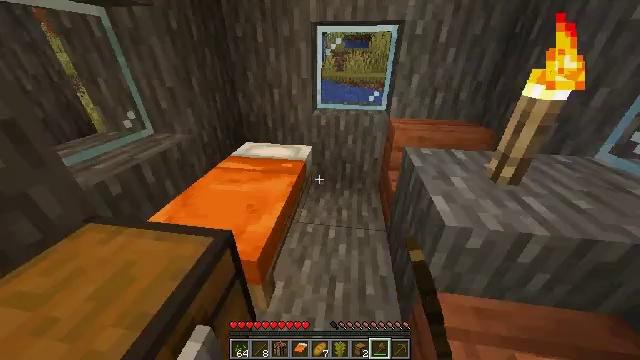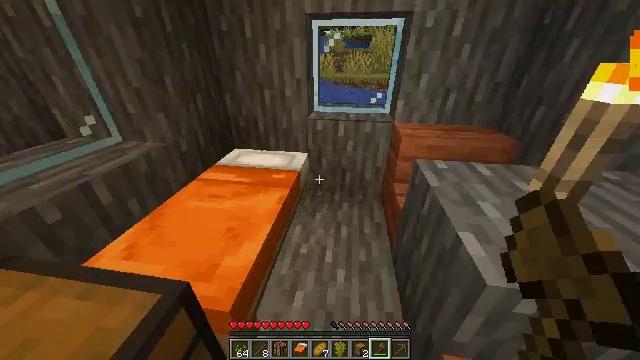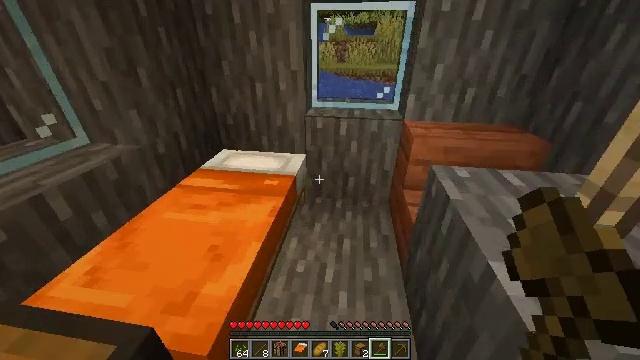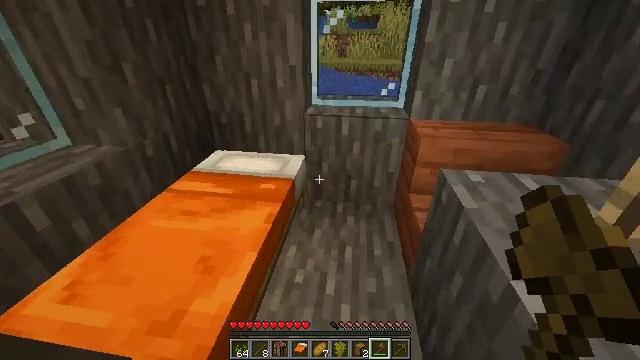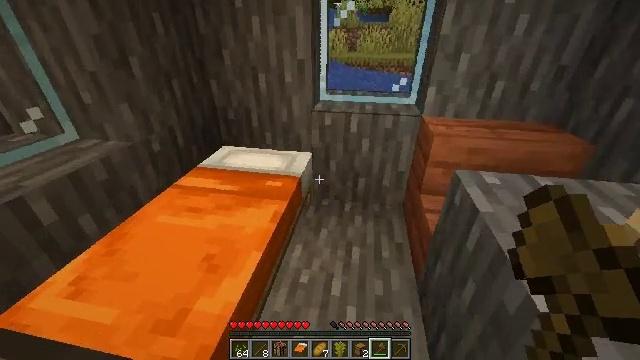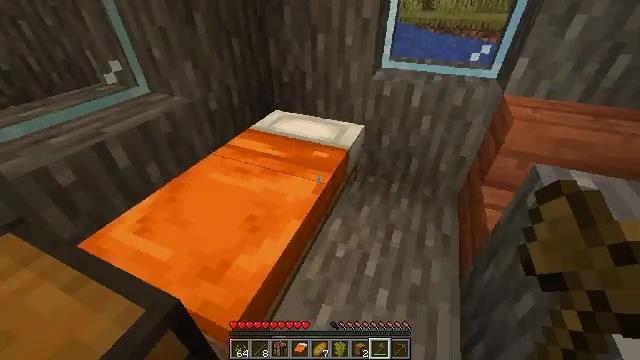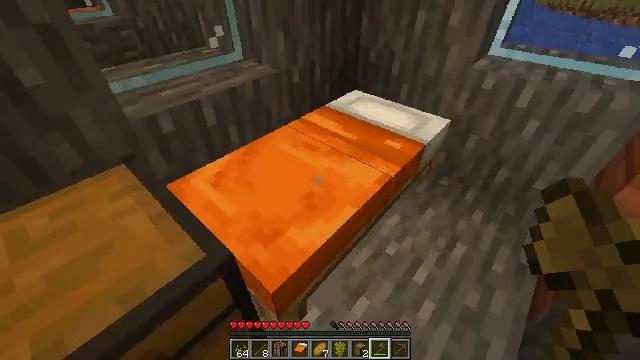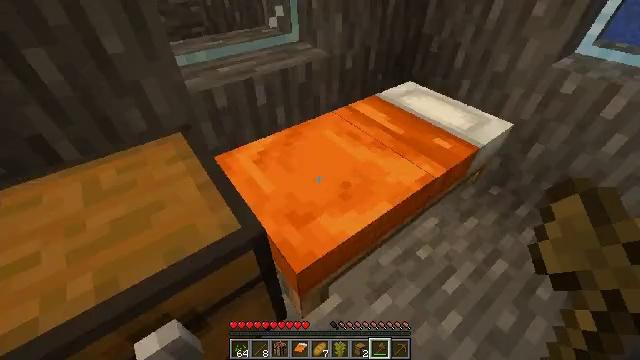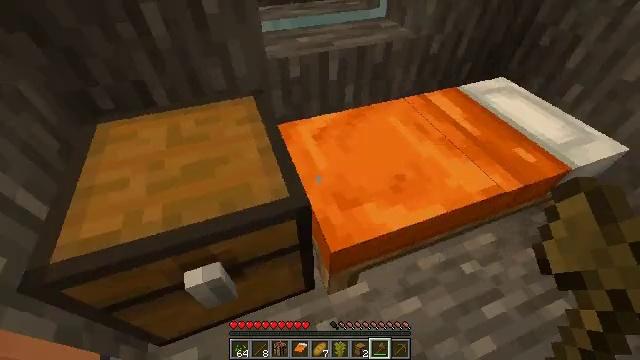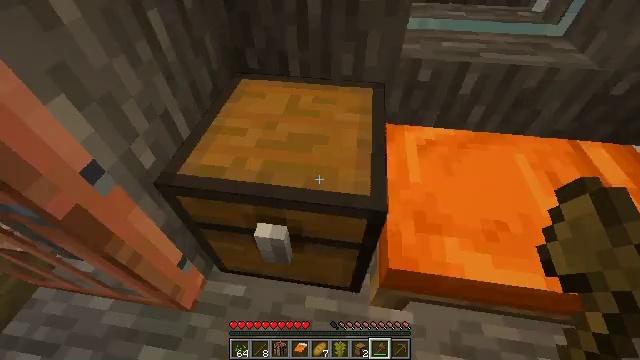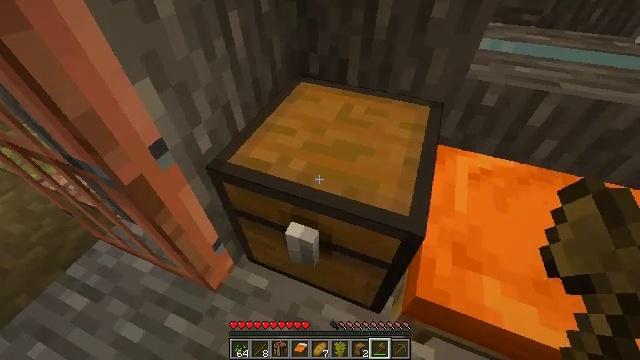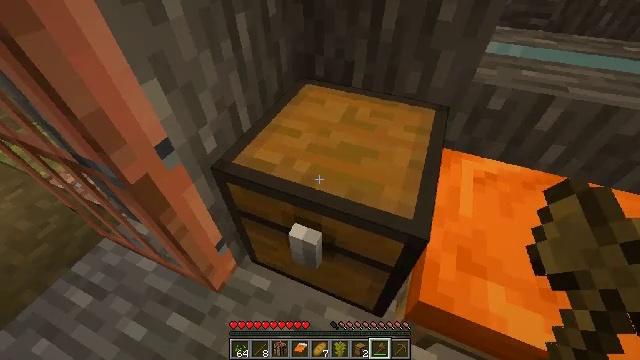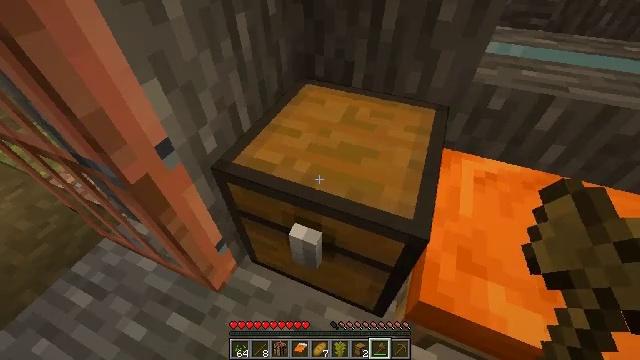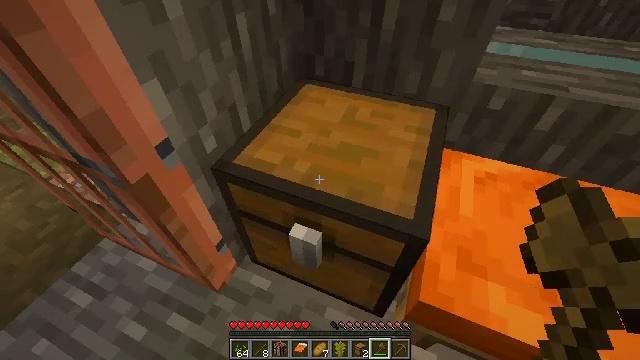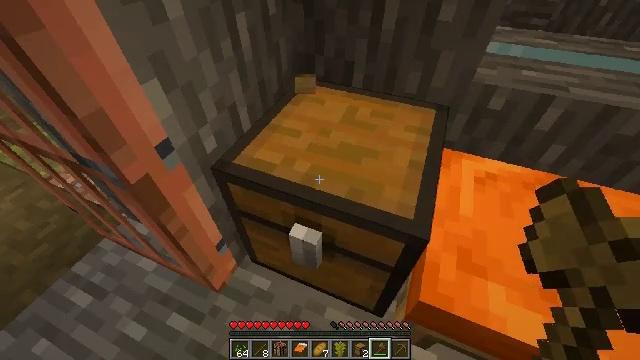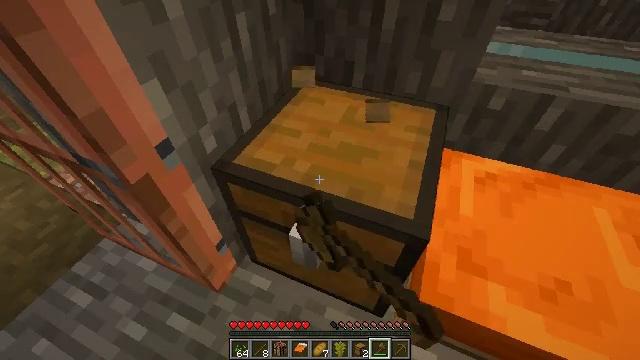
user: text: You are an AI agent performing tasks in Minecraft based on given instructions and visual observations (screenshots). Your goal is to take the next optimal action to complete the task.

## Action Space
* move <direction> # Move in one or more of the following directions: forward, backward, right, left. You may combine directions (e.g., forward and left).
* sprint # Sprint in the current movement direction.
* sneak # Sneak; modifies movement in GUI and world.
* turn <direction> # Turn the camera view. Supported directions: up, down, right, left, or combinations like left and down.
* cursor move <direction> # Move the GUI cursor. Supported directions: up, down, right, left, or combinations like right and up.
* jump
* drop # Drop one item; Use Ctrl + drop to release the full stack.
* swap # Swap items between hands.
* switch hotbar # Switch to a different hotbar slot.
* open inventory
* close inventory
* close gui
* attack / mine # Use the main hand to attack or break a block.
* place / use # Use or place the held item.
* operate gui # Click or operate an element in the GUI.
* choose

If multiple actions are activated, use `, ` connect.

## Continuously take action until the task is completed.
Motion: motion action
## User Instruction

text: Reclaim the chest into your inventory.
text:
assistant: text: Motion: move forward
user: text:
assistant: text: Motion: no_op
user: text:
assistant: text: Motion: no_op
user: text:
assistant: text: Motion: turn left
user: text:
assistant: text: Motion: turn left and down
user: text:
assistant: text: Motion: turn left and down
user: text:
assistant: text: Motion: turn left and down
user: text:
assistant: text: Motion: turn left and down
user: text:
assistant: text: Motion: turn left and down
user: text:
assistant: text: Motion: turn left and up
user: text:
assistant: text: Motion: turn left
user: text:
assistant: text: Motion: no_op
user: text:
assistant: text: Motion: no_op
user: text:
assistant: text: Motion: attack / mine
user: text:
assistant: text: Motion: attack / mine
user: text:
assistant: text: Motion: attack / mine
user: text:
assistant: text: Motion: attack / mine
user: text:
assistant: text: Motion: no_op
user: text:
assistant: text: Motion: no_op
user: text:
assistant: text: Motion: use / place
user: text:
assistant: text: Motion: use / place
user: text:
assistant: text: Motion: use / place
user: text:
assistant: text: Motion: no_op
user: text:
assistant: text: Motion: no_op
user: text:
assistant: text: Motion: open gui
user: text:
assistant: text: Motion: no_op
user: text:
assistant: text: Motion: no_op
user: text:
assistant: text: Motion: no_op
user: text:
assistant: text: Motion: no_op
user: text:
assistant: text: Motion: no_op